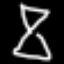
Label: hourglass